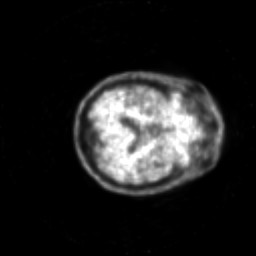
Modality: PET
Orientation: axial
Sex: male
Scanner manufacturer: siemens